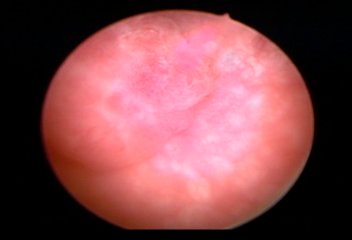
Modality: WLC
Class: Malignant
Subclass: HighGradePapillary
Lesion: L1
Stage: T1
Morphology: Papillary
Bladder cancer association: Yes
Annotated structures: Tumor